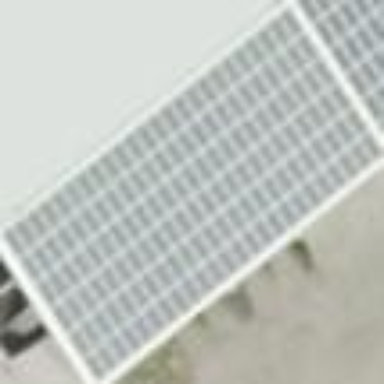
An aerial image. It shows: Solar power generator using photovoltaic method with solar photovoltaic panel types.